Question: I am attempting to plot circles with a defined radius onto a raster image. I have successfully plotted my raster and put points onto the image:
'''
# open image to save
png("RasterImage.png",
width=10, height=10, units="in", res=144)
# plot raster
plot(VI.SOS.mean, main="VI Mean SOS",
col=terrain.colors(length(seq(100,220,20))-1), axes=F, breaks=seq(100,200,20))
# add points
points(sensors$X, sensors$Y)
# close png file
dev.off()
'''
This is what the resulting image looks like:

The pixels in my raster are 30 m:
'''
class : RasterLayer
dimensions : 2871, 3205, <PHONE> (nrow, ncol, ncell)
resolution : 30, 30 (x, y)
extent : 254265, 350415, <PHONE>, <PHONE> (xmin, xmax, ymin, ymax)
coord. ref. : +proj=utm +zone=16 +datum=WGS84 +units=m +no_defs
data source : in memory
names : layer
values : 38.6, 309 (min, max)
'''
What I would like to do is put a circle with radius x (for example, 300 m) at each of the points. I can manually do this by messing with the size of the points (using 'cex', for example), but if I either change the dimensions of the image or crop my raster, then the circles are no longer the correct size. Is there a way to put circles on the map using the units defined in the raster?
Thanks!
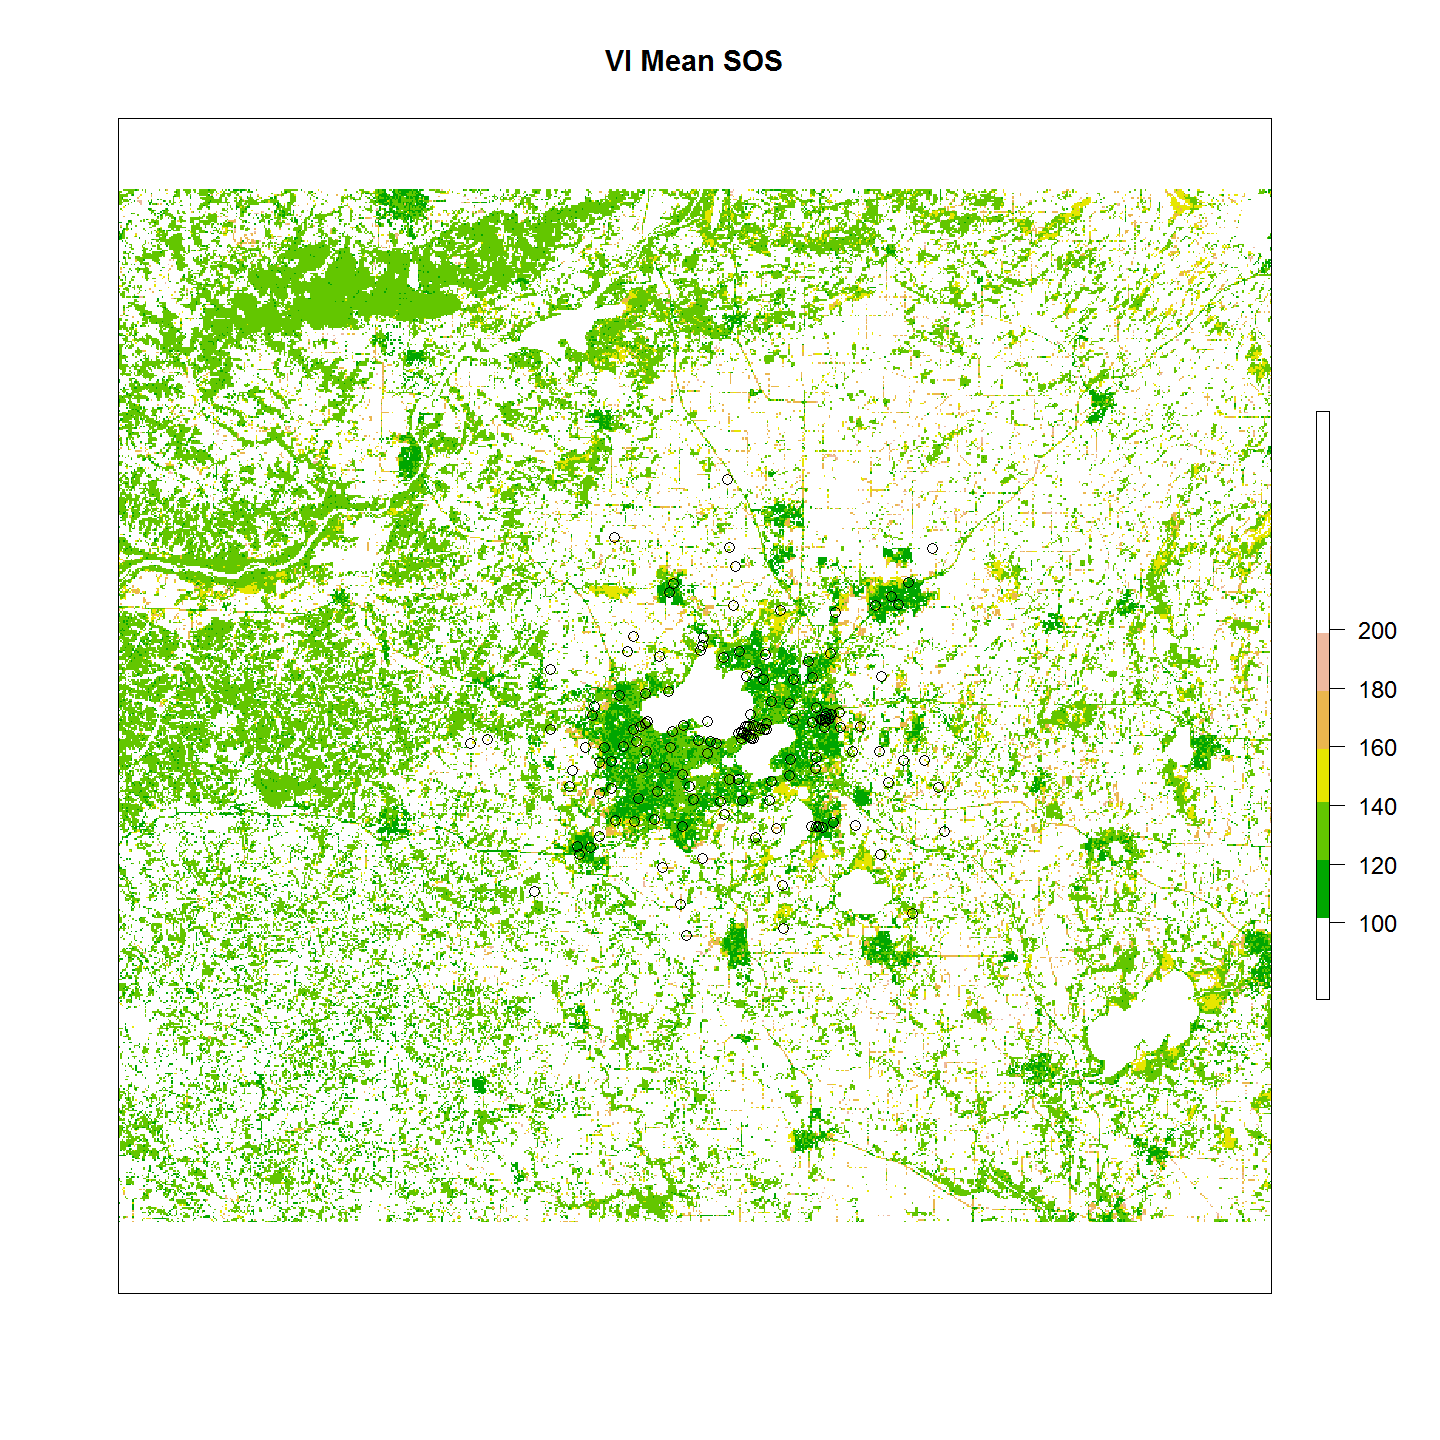
Answer: You can try this:
'''
library(dismo)
cs <- circles(sensors[, c('X','Y')], d=150)
plot(VI.SOS.mean)
plot(polygons(cs), add=TRUE)
'''
Overlapping circles are merged. If you do not want that, you can use the internal function dismo:::.generateCircles
'''
pls <- dismo:::.generateCircles(sensors[, c('X','Y')], d=150, lonlat=FALSE, crs=NA)
plot(pls, add=TRUE)
'''